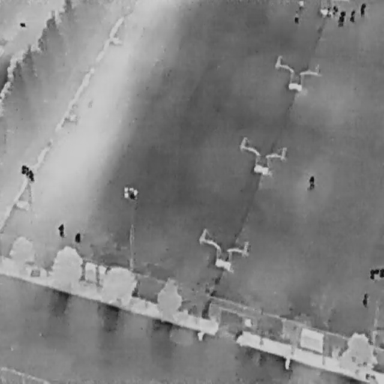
There are 15 People in the infrared image.